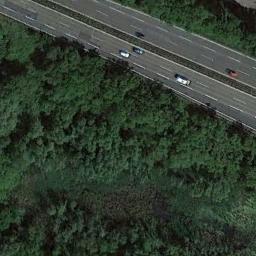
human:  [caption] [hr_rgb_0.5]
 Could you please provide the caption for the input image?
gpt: A straight freeway goes through the forest with many dark green trees and some cars are driving on the freeway .

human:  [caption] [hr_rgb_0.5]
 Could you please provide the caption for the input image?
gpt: The freeway goes through the forest with some cars .

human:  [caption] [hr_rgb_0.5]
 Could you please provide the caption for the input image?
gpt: There are large green forests around the freeway and there are many cars on the freeway .

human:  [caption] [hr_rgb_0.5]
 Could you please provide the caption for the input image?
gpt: There are fewer cars on the left highway than on the right .

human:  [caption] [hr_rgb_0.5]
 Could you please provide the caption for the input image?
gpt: There are many green trees beside the freeway .